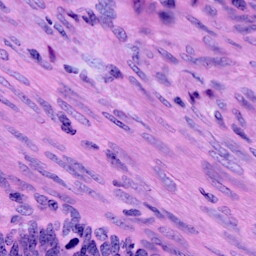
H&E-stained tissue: Cervix